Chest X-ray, PA view. Patient: 64 years old, sex M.
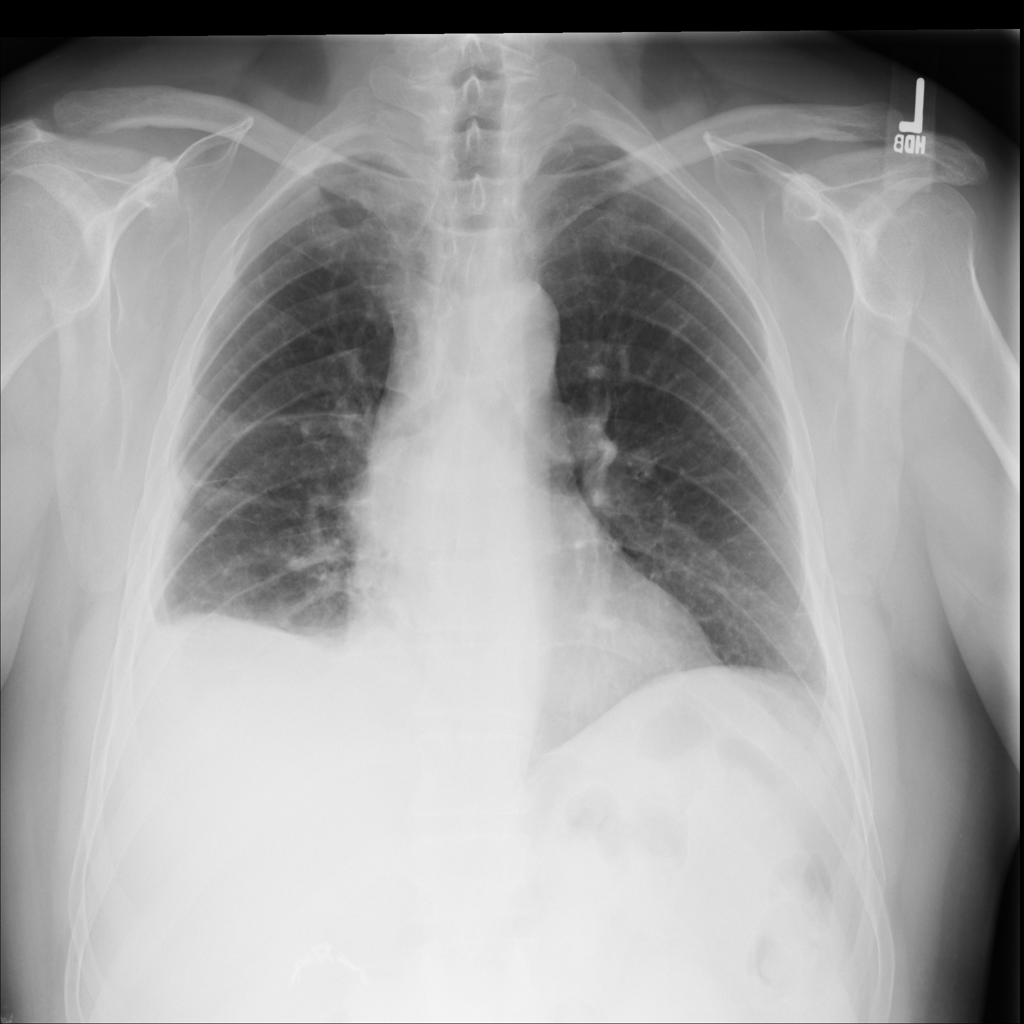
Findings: Effusion, Mass